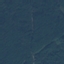
Land use / land cover: Forest